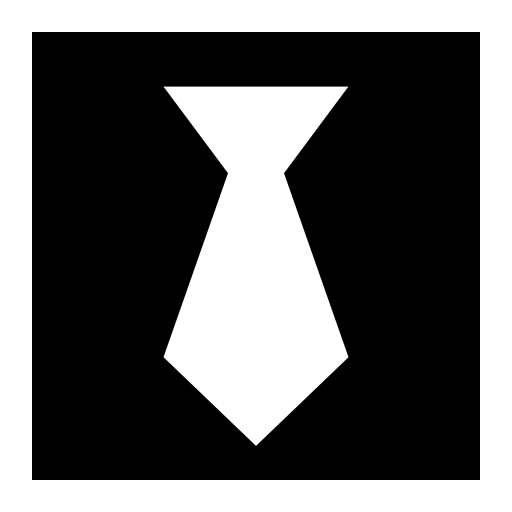
Tags: icon, FontAwesome, fa-icon, brand, black, tie